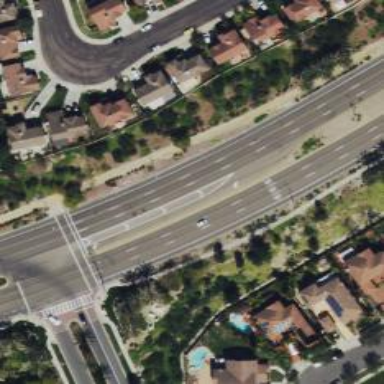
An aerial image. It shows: Secondary road with asphalt surface and separate sidewalk.